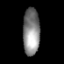
Tissue: prostate
Cell type: Fibroblasts
Senescence score: 0.8734
Nuclear area (px): 788
Mean DAPI intensity: 132.722